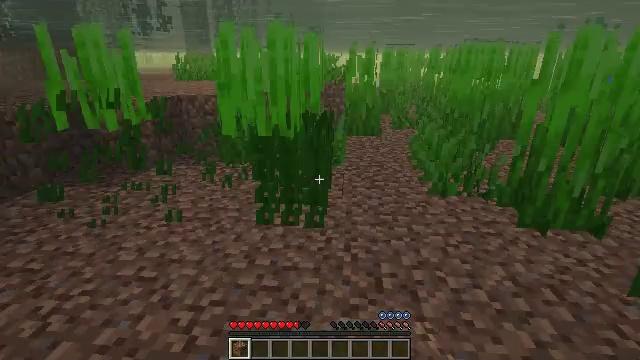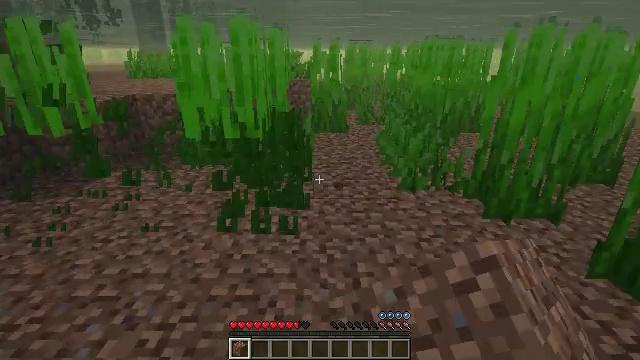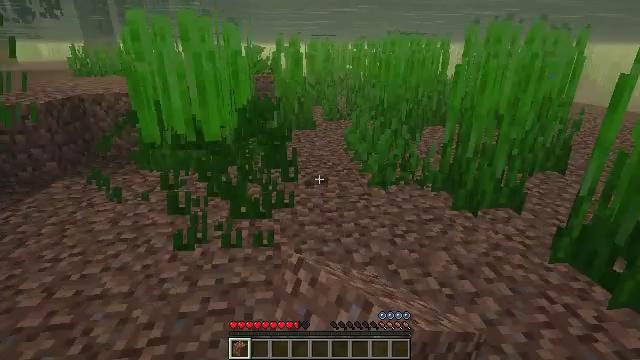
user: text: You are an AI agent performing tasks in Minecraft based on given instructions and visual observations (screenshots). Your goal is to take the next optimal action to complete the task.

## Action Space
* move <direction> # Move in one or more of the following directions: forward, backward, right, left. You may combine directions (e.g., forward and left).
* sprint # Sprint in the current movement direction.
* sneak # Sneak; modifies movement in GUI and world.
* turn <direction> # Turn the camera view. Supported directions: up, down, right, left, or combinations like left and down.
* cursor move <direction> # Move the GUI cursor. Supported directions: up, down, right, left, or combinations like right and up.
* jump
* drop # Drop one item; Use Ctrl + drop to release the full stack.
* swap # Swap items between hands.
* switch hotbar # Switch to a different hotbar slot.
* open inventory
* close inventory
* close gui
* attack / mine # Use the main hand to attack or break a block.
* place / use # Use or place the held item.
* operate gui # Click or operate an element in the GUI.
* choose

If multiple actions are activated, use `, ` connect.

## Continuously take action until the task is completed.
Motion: motion action
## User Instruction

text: Collect seagrass by hand or tool.
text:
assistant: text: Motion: move forward, turn right, attack / mine
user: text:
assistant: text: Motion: move forward, turn right, attack / mine
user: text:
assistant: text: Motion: attack / mine